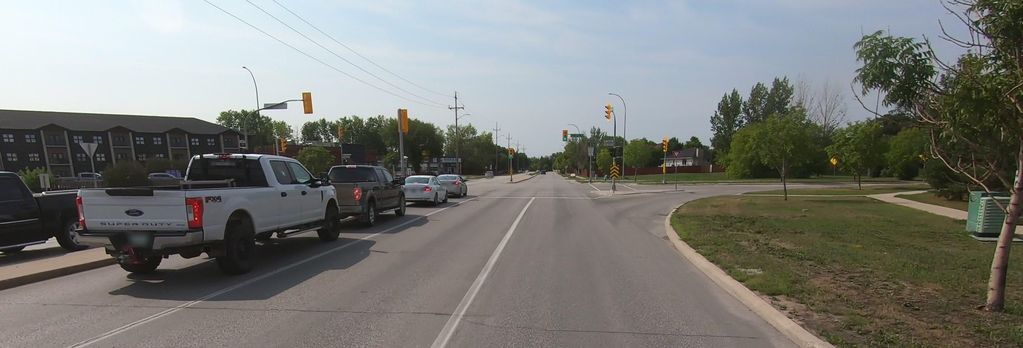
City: winnipeg